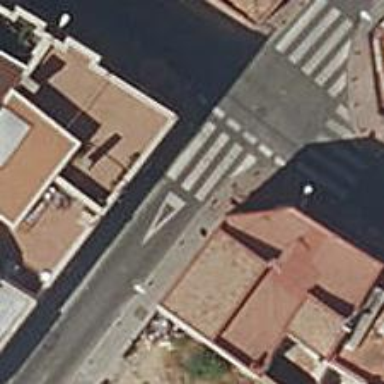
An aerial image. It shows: Marked crossing on the road.